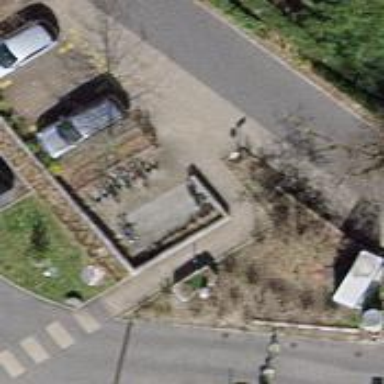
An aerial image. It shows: Bicycle parking area with stands available.